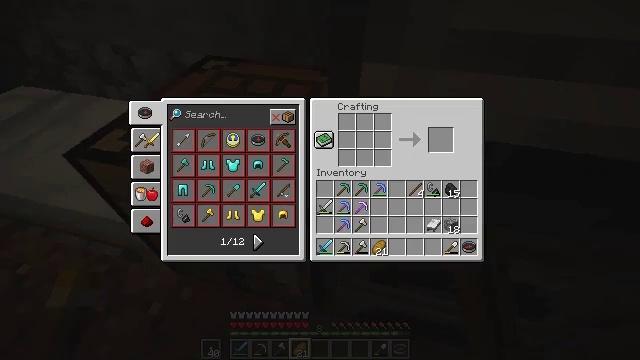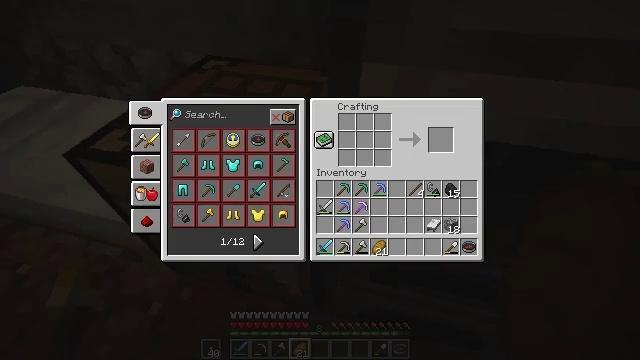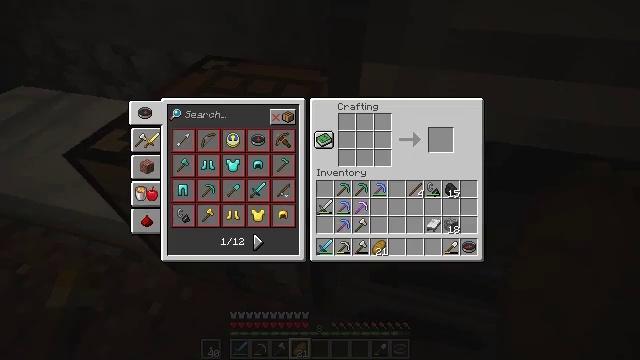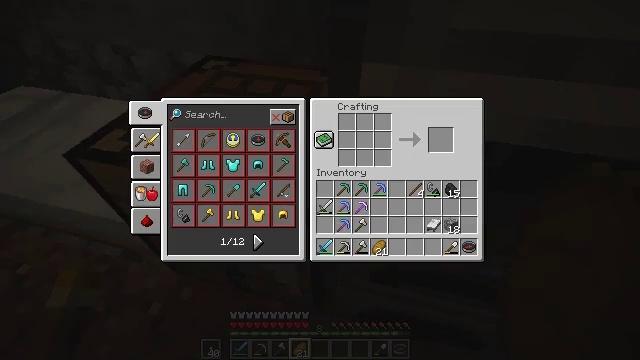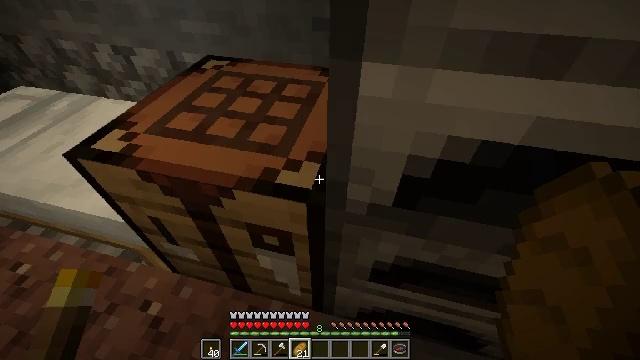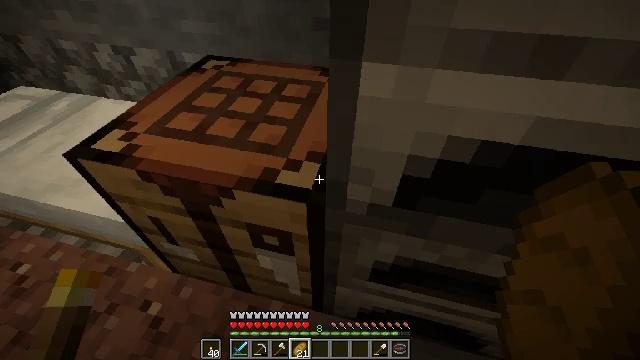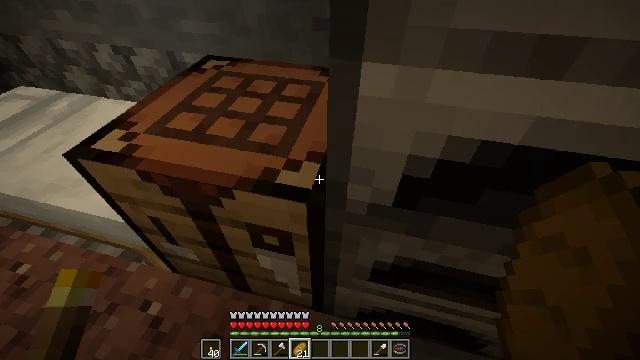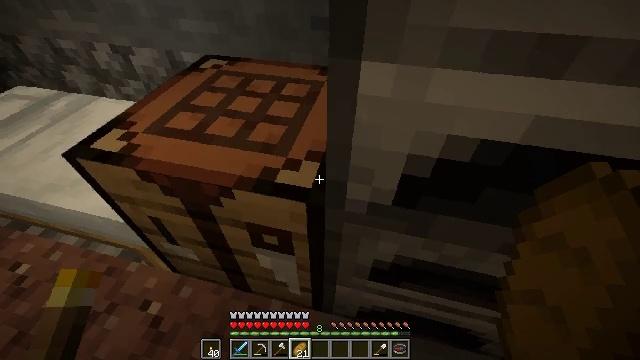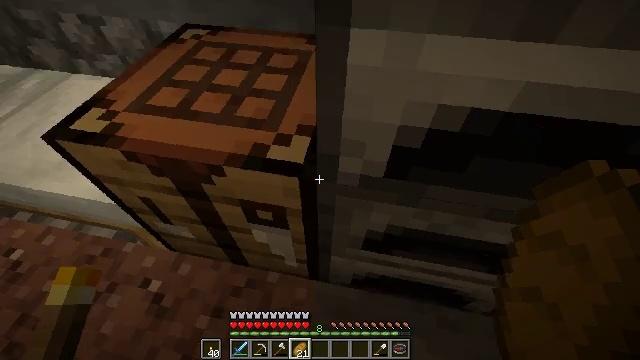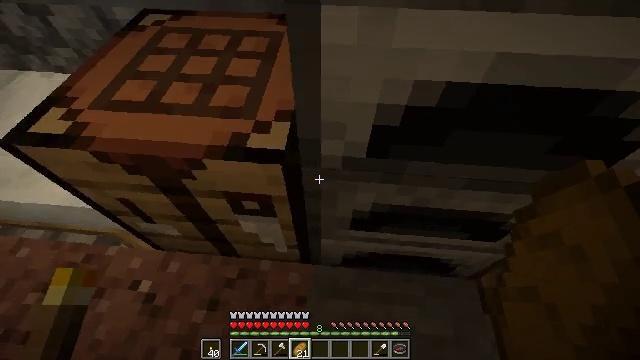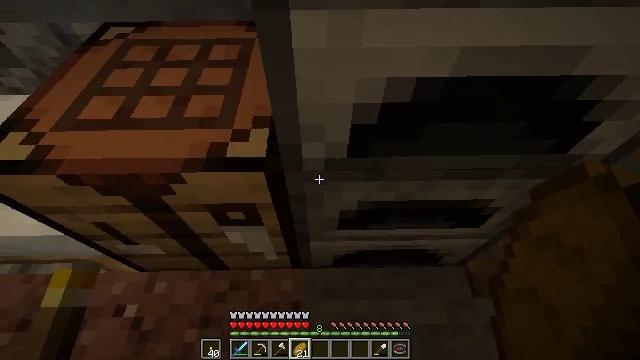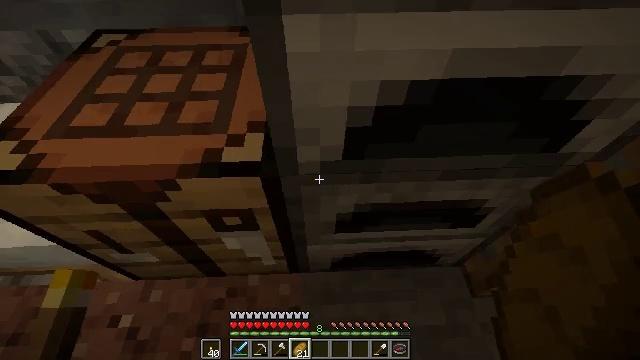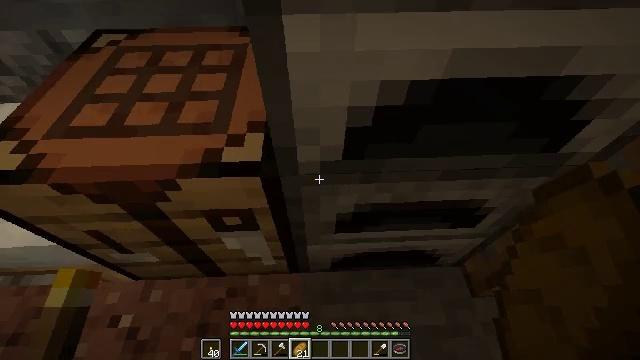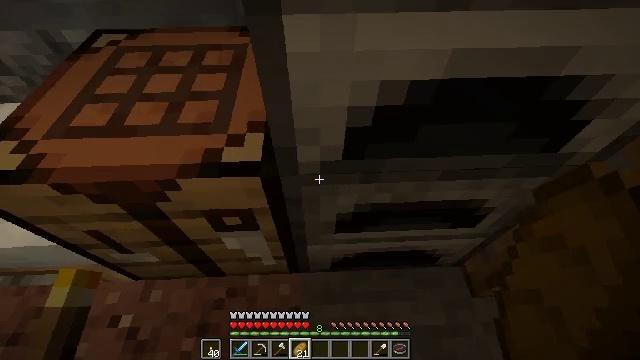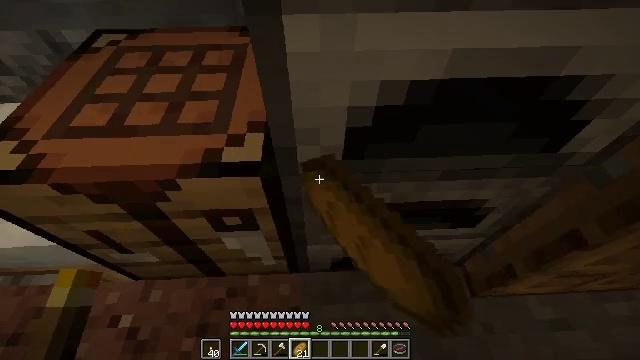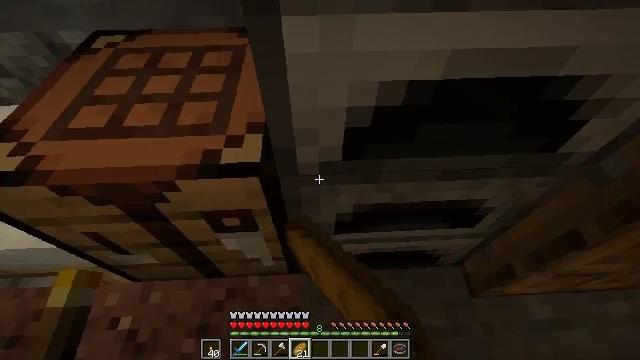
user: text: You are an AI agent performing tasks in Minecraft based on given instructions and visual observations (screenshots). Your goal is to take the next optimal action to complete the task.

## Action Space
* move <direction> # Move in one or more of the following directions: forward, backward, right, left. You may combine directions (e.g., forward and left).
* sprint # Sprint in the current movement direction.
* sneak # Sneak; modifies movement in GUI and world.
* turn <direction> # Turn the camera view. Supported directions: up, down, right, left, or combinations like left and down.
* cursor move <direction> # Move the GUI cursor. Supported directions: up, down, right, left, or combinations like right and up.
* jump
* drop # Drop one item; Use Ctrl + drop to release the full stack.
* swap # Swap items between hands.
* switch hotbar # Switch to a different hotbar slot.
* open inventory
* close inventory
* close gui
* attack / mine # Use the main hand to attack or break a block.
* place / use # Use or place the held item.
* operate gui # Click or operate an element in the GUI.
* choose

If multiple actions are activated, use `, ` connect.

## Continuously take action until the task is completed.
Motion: motion action
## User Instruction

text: Mine the redstone wall torch to retrieve it.
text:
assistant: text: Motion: no_op
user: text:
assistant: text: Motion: no_op
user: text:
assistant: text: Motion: no_op
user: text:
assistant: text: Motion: no_op
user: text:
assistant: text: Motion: close gui
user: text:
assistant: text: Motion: no_op
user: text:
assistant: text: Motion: no_op
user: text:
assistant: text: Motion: turn right and down
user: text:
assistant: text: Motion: turn right and down
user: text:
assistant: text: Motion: turn right
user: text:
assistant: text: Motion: turn right
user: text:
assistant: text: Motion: no_op
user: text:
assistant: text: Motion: use / place
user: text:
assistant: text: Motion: use / place
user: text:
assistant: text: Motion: use / place
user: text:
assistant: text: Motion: turn right
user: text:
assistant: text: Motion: no_op
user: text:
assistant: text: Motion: open gui
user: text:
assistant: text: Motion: no_op
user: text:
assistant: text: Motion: no_op
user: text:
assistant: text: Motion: no_op
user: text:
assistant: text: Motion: no_op
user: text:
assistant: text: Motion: no_op
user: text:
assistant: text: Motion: cursor move right
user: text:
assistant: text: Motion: cursor move right and up
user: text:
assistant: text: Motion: cursor move right and up
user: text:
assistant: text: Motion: cursor move up
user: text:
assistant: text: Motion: close gui
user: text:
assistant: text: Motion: no_op
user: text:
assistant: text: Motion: turn up